Interaction volume radius: 10 \u00c5
Interaction volume height: 20 \u00c5
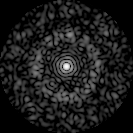
Disorder parameter: 0.8623